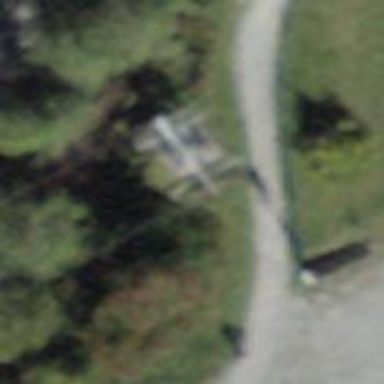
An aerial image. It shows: Pylon used for aerialway.